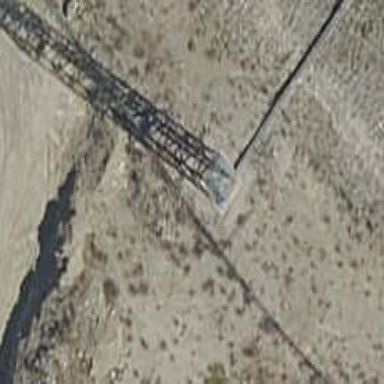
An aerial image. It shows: Communication tower.